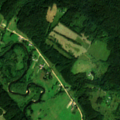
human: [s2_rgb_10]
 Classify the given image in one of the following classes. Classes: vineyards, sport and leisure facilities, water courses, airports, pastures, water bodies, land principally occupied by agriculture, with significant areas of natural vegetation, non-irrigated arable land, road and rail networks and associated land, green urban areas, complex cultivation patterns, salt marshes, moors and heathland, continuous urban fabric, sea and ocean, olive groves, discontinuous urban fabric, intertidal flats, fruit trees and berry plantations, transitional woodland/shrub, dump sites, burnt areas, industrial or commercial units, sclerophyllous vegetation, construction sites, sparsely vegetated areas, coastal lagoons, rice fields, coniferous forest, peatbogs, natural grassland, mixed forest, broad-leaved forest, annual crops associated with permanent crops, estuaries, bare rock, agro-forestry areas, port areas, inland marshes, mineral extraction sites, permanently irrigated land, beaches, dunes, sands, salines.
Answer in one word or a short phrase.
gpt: non-irrigated arable land, land principally occupied by agriculture, with significant areas of natural vegetation, broad-leaved forest, coniferous forest, mixed forest